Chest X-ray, PA view. Patient: 45 years old, sex F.
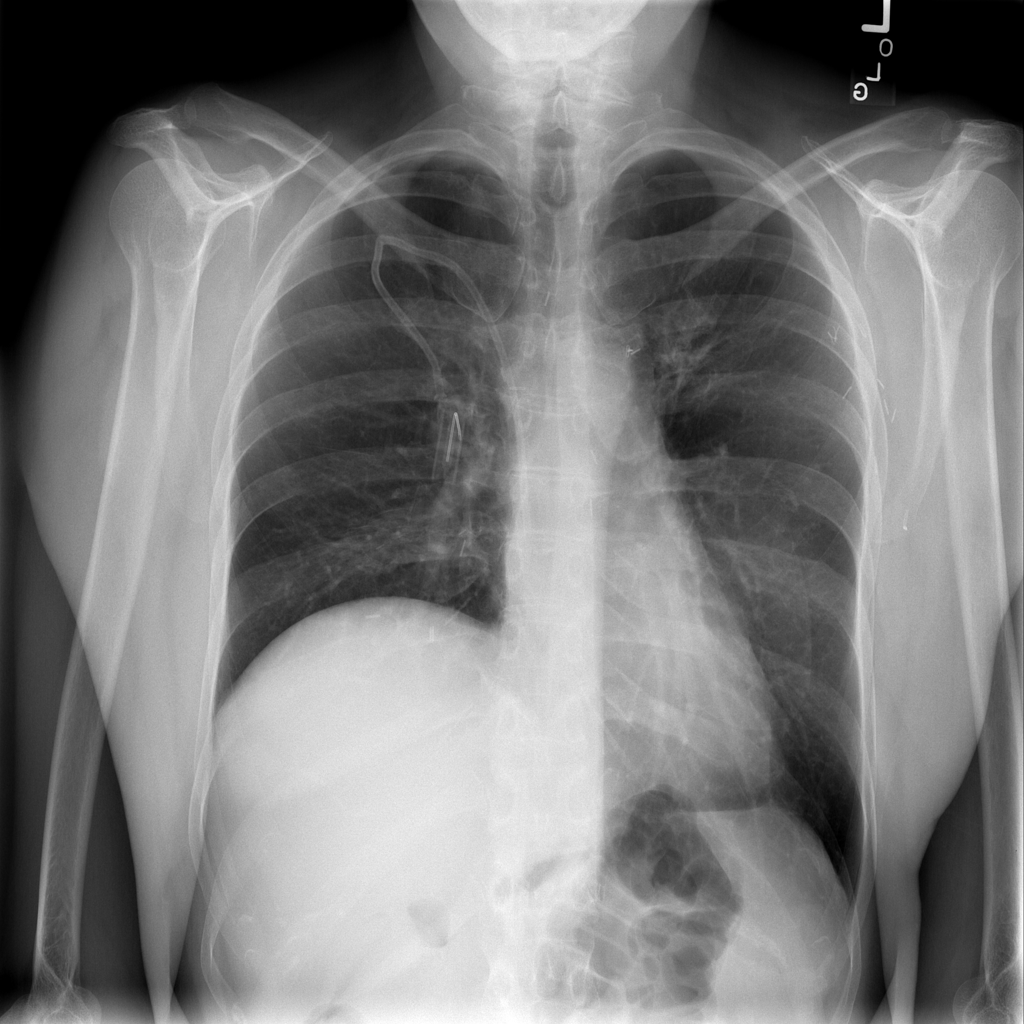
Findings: No Finding